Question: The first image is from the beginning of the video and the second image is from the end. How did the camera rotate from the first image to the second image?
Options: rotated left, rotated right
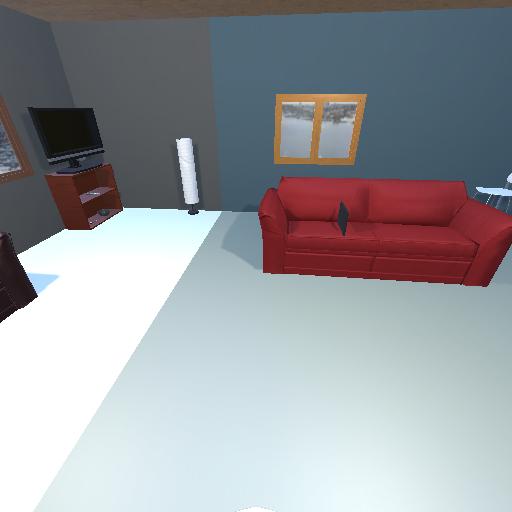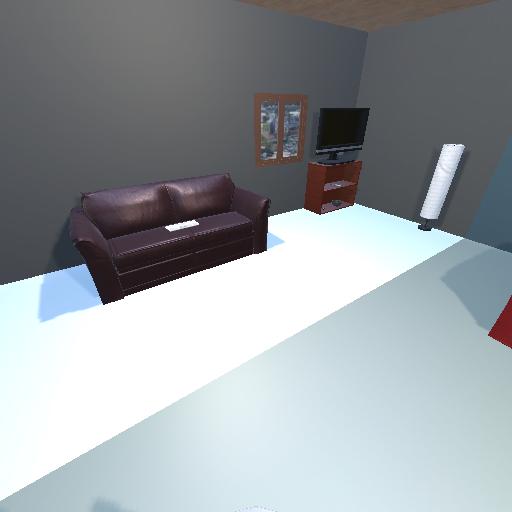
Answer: rotated left